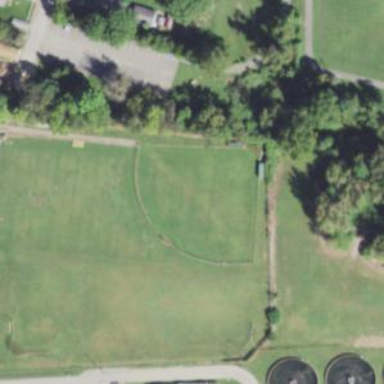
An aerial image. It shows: Baseball pitch for leisure land activities.